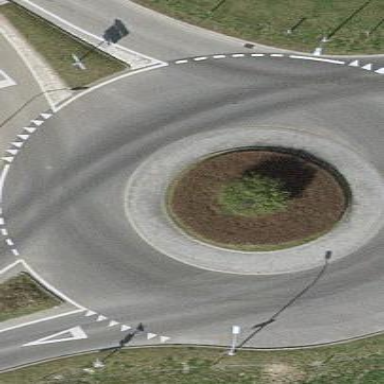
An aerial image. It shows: Roundabout at tertiary road junction.